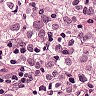
Metastatic tissue present: yes